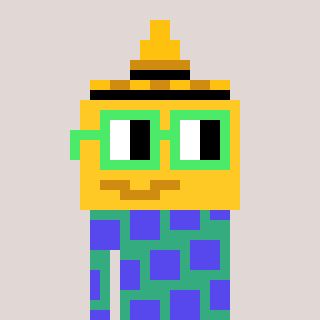
a pixel art character with square light green glasses, a mustard-shaped head and a teal-colored body on a warm background